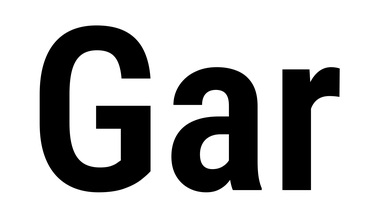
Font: Roboto_Condensed_SemiBold